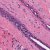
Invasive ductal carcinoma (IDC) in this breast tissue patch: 0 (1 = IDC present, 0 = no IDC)